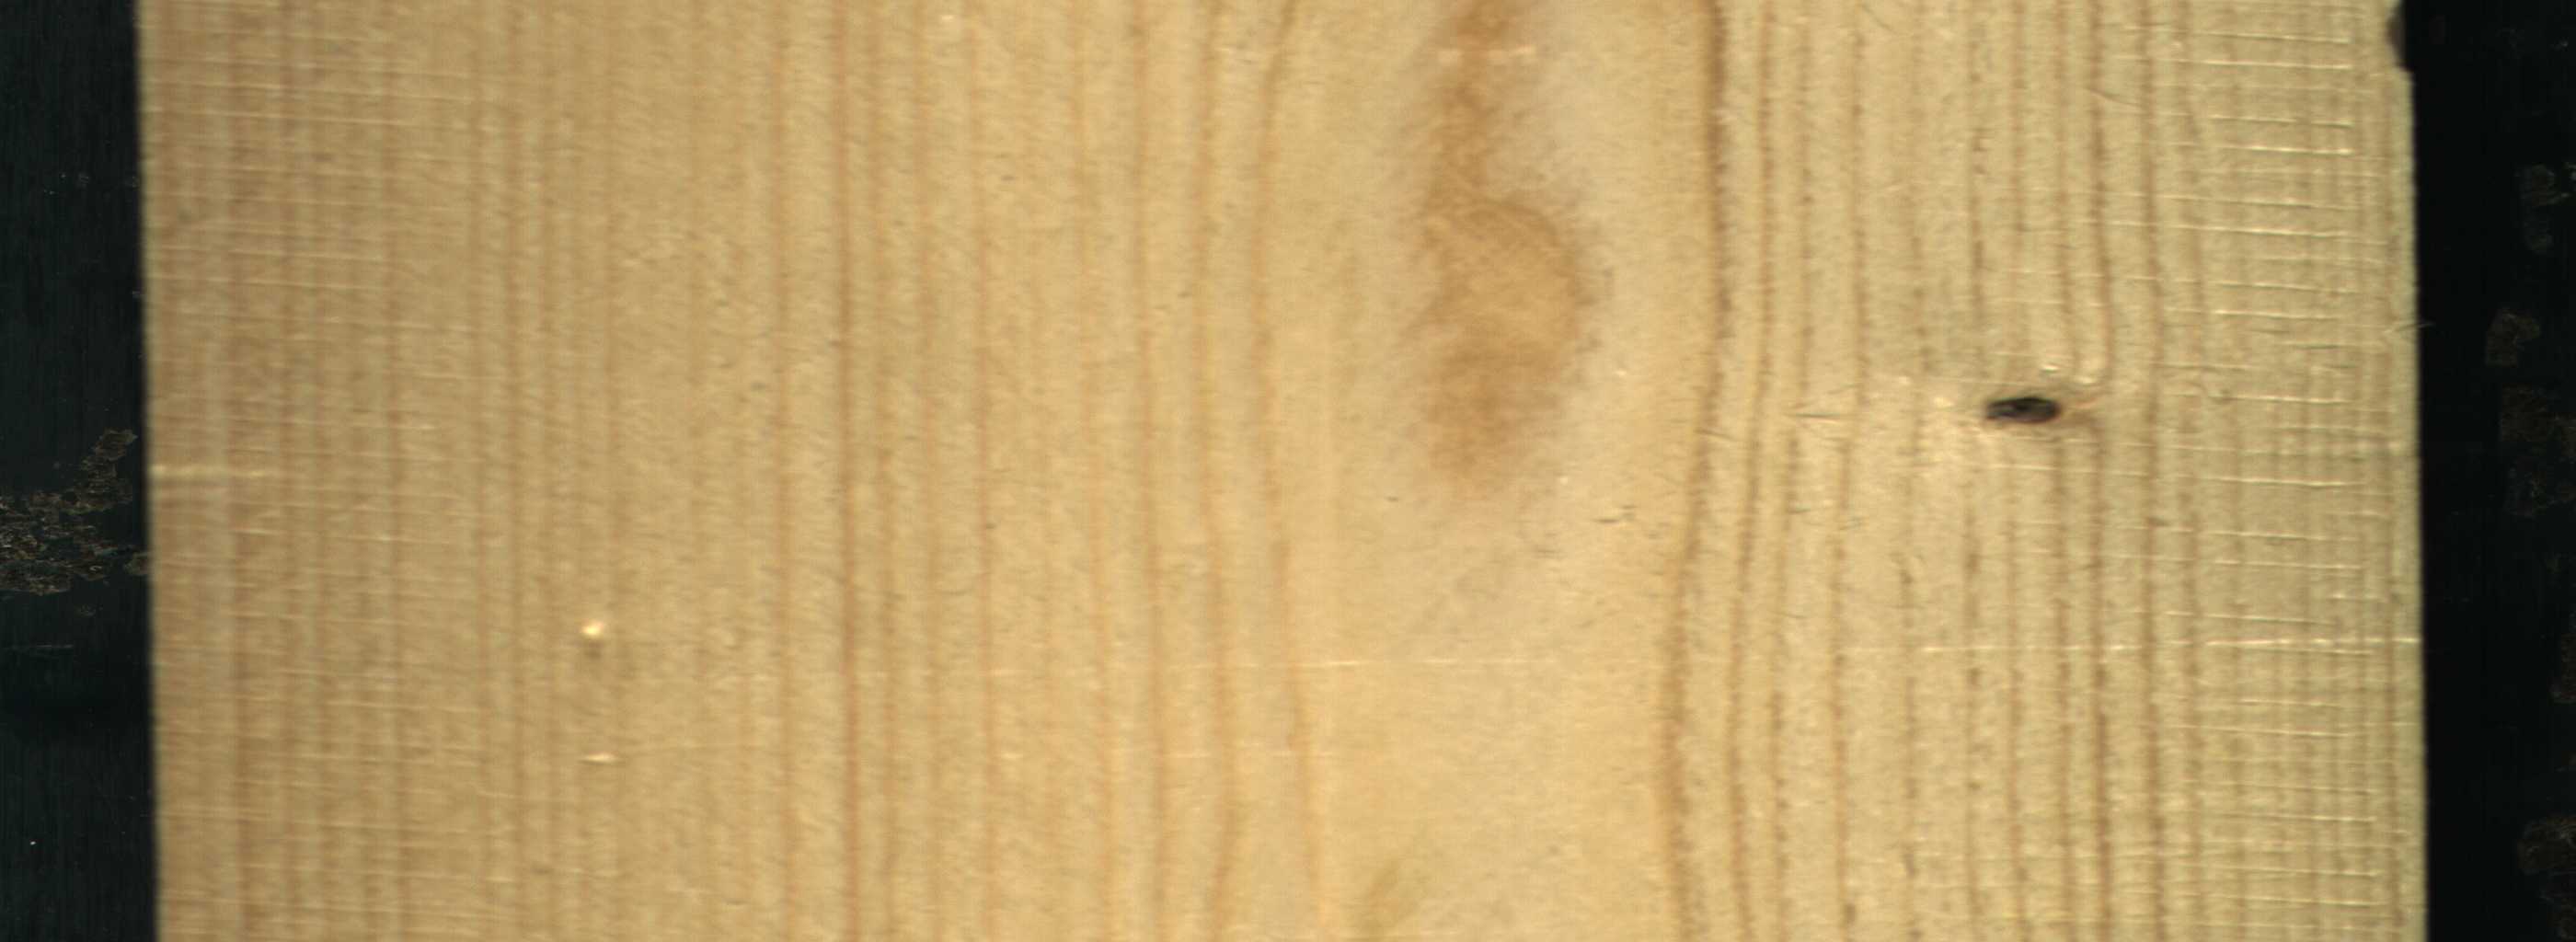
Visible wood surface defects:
Dead_Knot